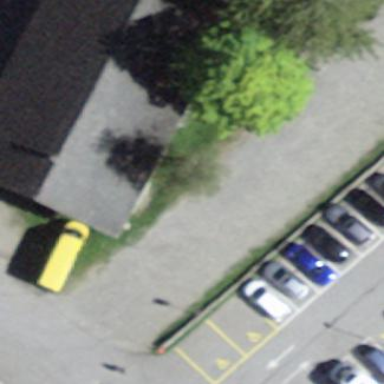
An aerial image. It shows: Building with gabled gray roof and brown walls.